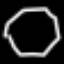
Label: octagon